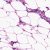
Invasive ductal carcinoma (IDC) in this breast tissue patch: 0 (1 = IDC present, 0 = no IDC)